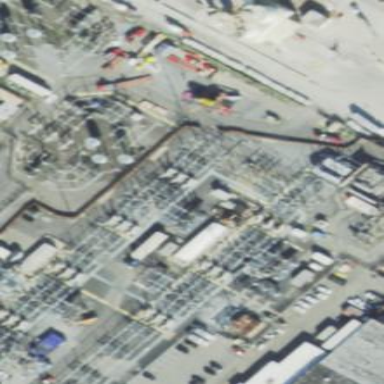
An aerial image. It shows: Outdoor transmission substation.